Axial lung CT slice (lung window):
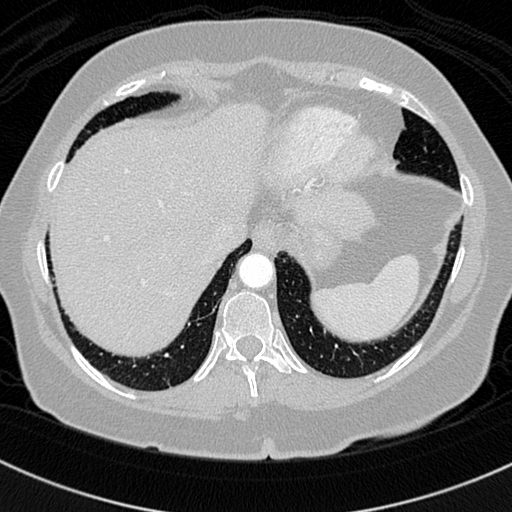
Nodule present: no